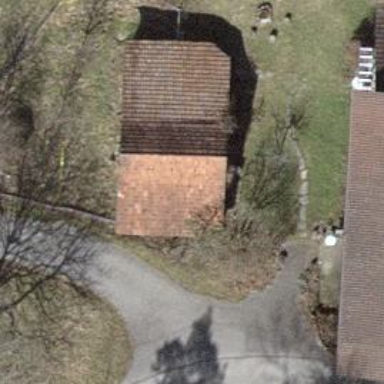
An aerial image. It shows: Shed.